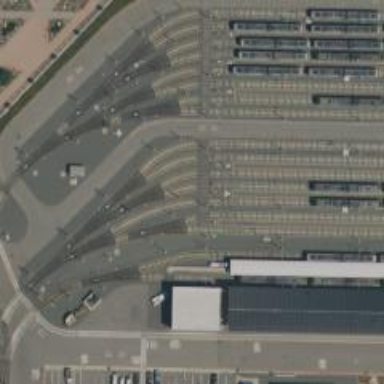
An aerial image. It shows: Light rail yard with electrified contact lines.